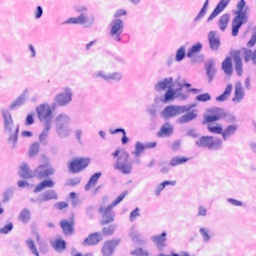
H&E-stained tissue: Breast